Question: I am trying to remove a directory recursively. But I've got some problems.
So, I create in my "test" folder some directories as it shown on the picture. But in in 3rd folder it throws an exception java.lang.NullPointerException.
Here's the picture and some code:
'''
public static void RecursiveRm (String myFile)
{
File fl = new File(myFile);
String [] temp = fl.list();
if(temp.length > 0){
for (int i = 0; i < temp.length; ++i){
myFile = myFile + "/" + temp[i];
RecursiveRm(myFile);
}
}
else
fl.delete();
}
'''
That's how it works

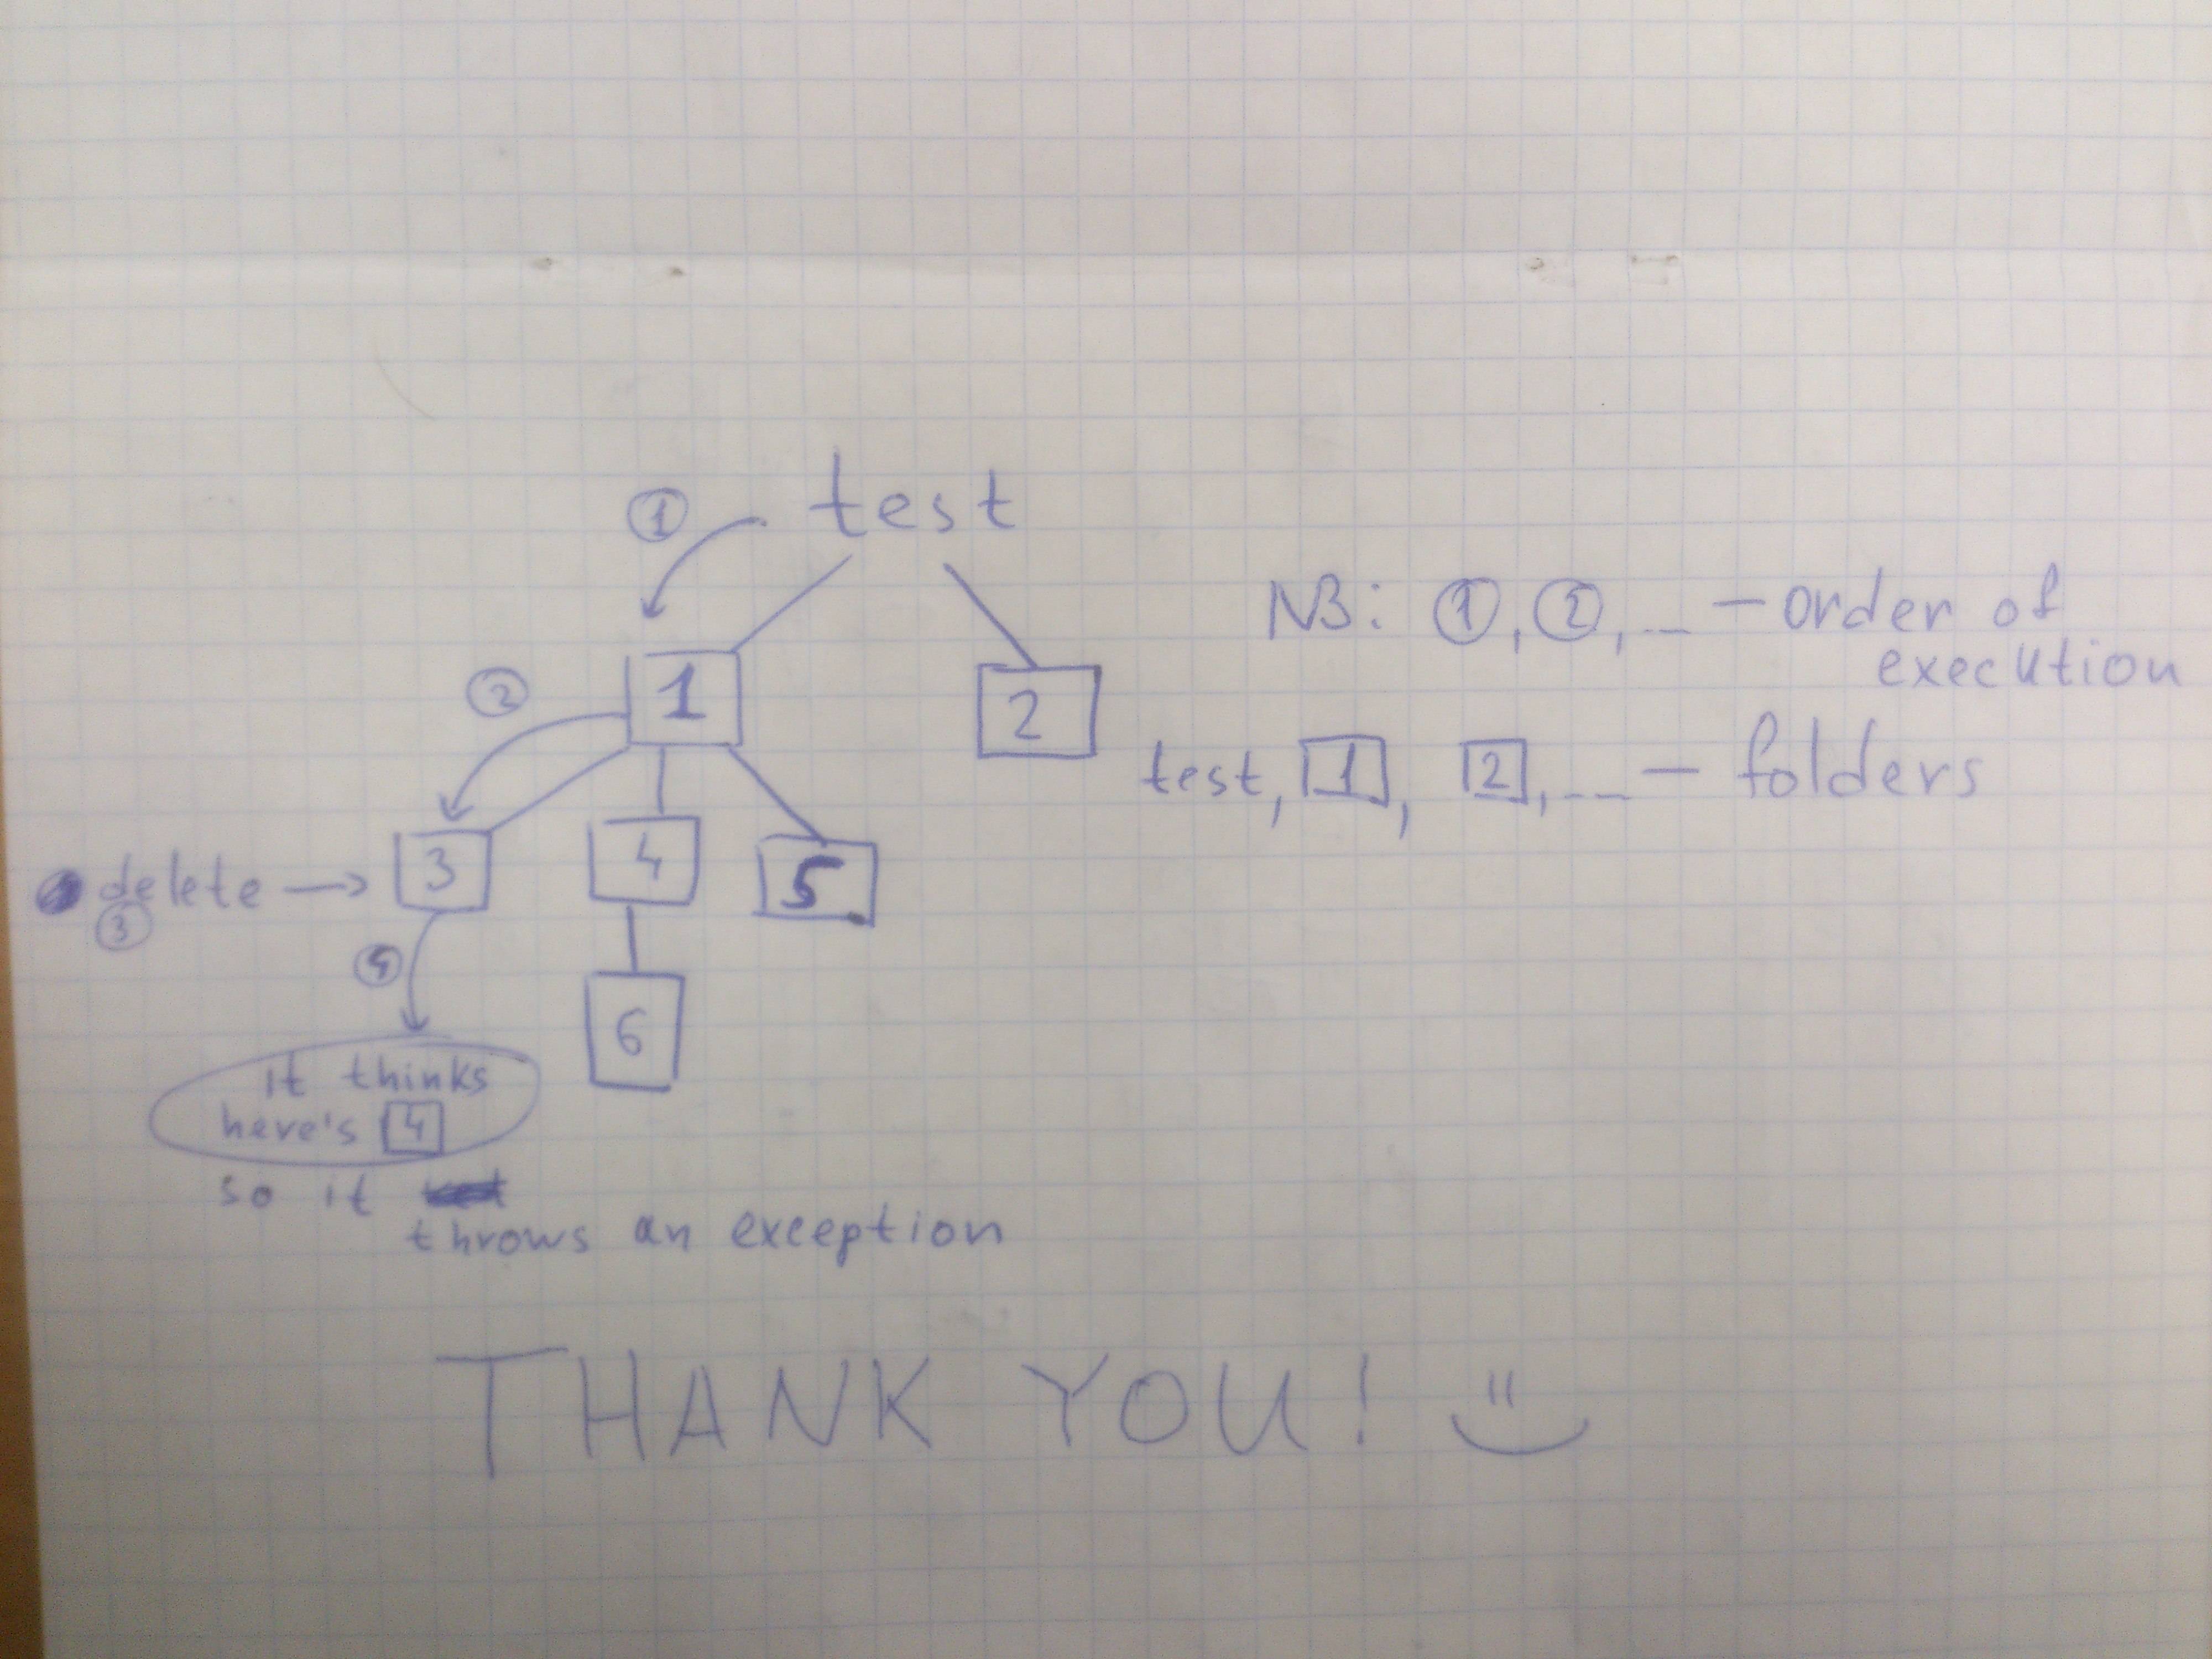
Answer: You shouldn't be doing this for a start.
'''
myFile = myFile + "/" + temp[i];
'''
This means that if you have a directory with 'a' 'b' and 'c' in it the path will become '/a/b/c' You should avoid changing 'myFile'
Try this instead.
'''
for(String file: new File(myFile).list()) {
recursiveRm(myFile + "/" + file);
}
fl.delete();
'''
Most likely you are getting a NullPointerException as 'File.list()' return 'null' if the directory doesn't exist.